Field crop: maize
Growth stage: 1
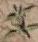
Species: atriplex